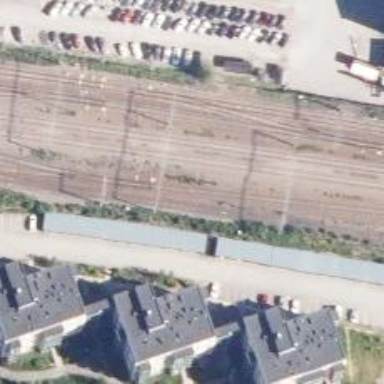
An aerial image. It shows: Railway with continuous electrified contact line.